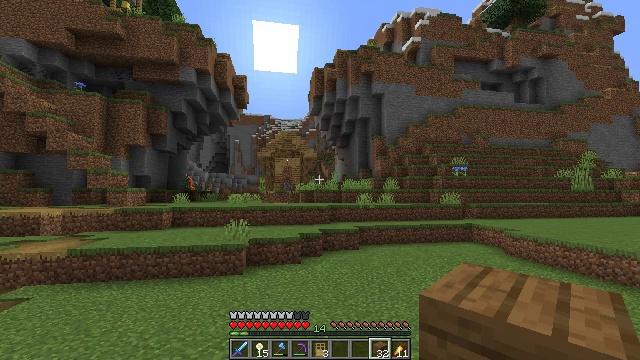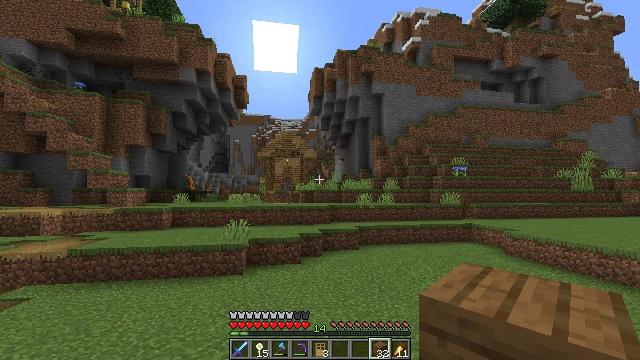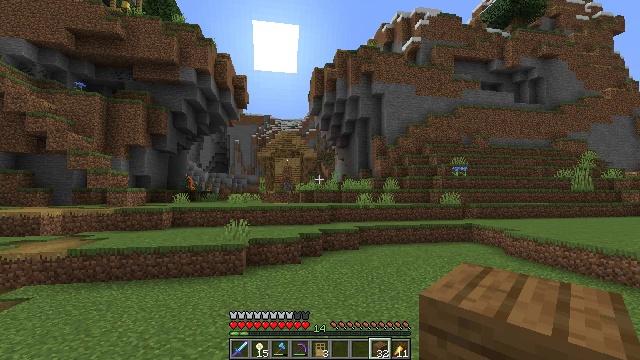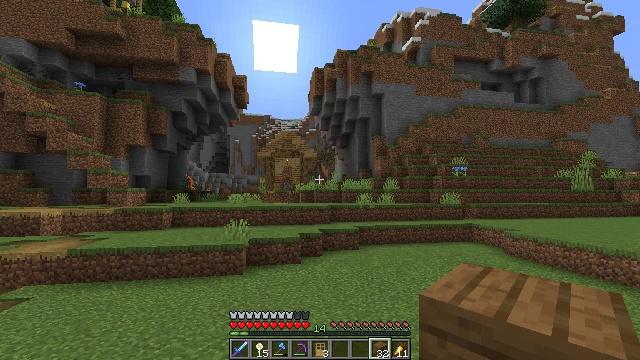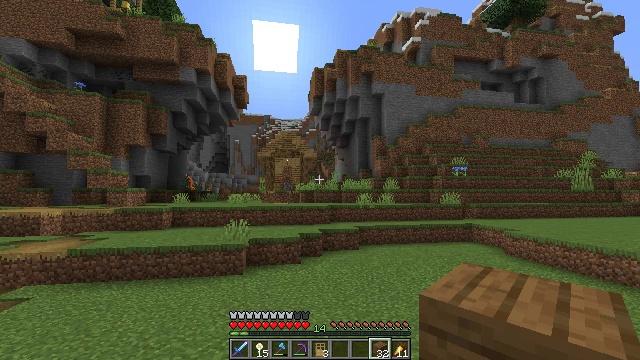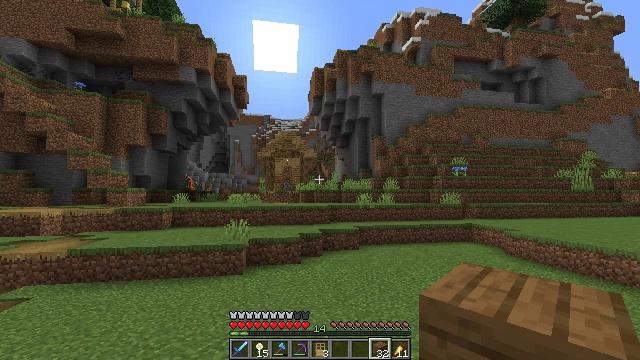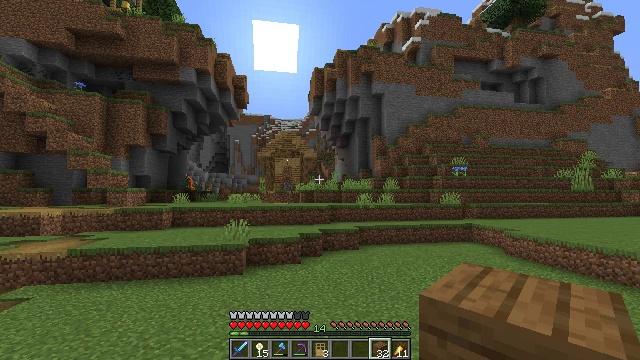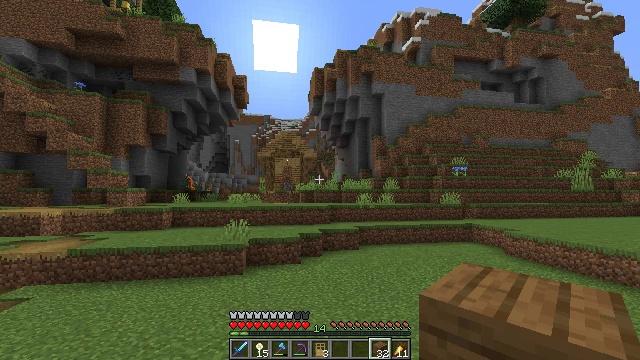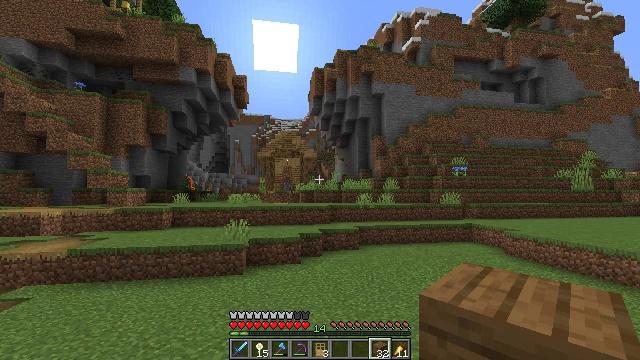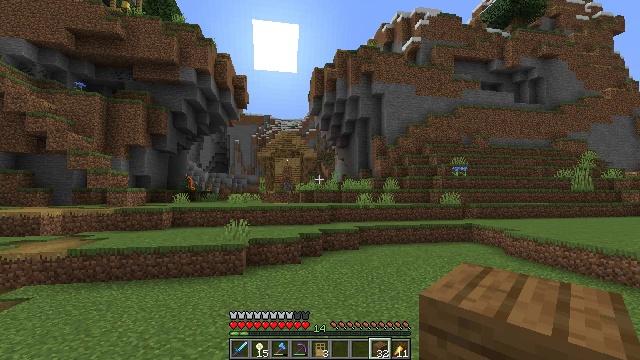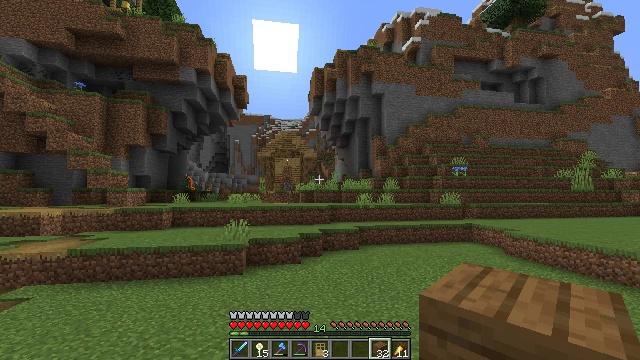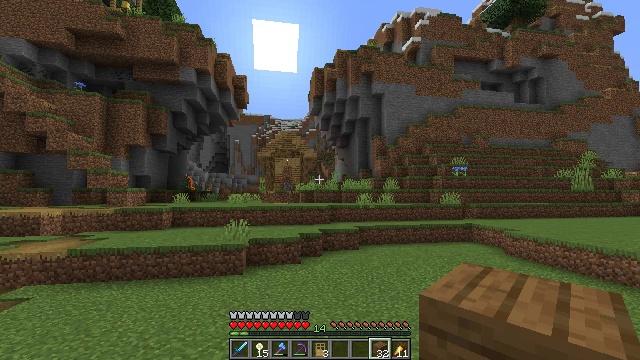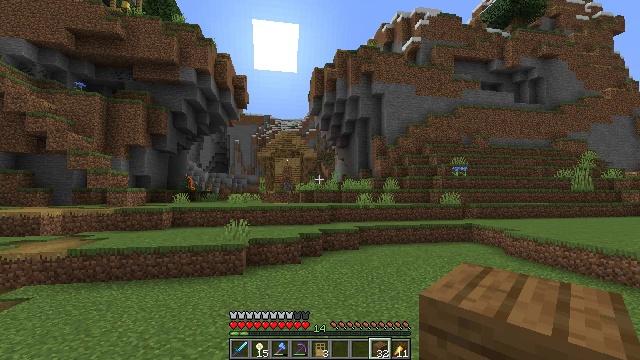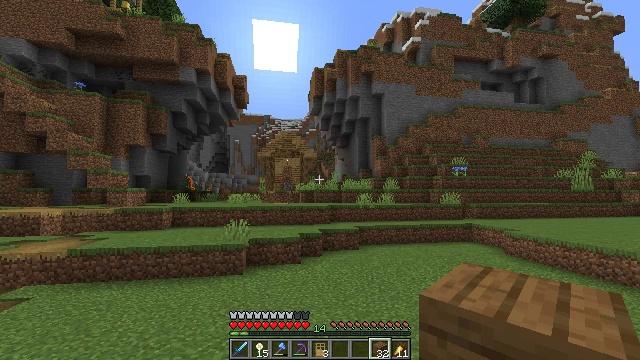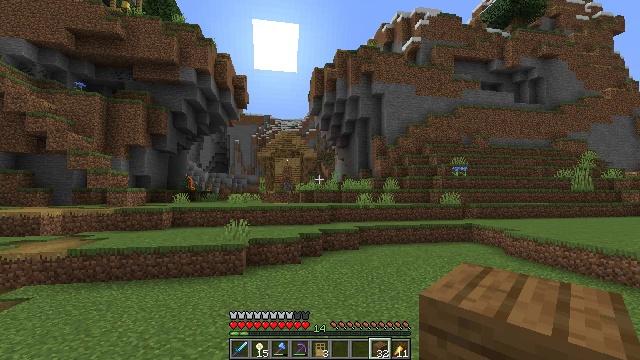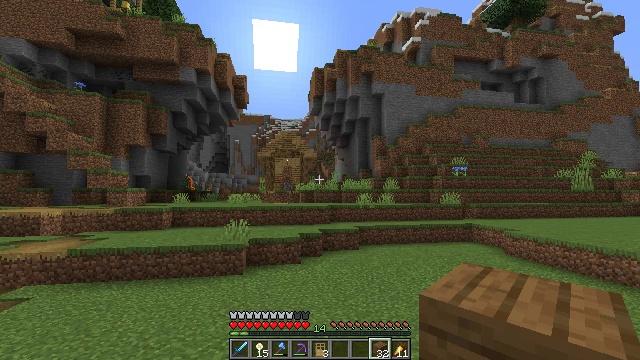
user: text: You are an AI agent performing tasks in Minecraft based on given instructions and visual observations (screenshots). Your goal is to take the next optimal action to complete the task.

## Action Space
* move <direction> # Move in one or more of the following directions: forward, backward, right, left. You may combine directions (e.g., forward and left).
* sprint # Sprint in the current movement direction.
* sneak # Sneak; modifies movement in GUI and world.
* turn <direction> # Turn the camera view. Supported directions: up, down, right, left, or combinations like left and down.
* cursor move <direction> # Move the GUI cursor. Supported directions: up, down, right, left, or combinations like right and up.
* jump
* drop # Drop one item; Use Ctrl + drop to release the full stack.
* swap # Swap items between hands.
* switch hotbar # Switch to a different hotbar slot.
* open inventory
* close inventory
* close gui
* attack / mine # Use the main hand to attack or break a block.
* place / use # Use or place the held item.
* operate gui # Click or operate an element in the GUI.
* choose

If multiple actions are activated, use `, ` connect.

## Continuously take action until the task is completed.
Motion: motion action
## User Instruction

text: Collect tall grass by breaking it.
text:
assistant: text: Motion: no_op
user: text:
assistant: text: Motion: no_op
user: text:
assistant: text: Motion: no_op
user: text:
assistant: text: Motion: no_op
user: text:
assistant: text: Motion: no_op
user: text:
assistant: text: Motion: no_op
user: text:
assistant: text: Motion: no_op
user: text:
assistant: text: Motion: no_op
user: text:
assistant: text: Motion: no_op
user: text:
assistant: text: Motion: no_op
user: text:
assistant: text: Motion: no_op
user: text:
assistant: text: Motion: no_op
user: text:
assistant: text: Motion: no_op
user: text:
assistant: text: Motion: no_op
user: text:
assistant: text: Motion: no_op
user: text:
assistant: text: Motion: no_op
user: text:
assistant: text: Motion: no_op
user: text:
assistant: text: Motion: no_op
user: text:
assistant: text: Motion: no_op
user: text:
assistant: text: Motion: no_op
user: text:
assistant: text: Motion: no_op
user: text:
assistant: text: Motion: no_op
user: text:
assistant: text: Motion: no_op
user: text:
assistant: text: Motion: no_op
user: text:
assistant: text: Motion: no_op
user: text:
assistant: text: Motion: no_op
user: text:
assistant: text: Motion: no_op
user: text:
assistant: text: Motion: no_op
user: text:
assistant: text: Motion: no_op
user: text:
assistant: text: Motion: no_op